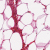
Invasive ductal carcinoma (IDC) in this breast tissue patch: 0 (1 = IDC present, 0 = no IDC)